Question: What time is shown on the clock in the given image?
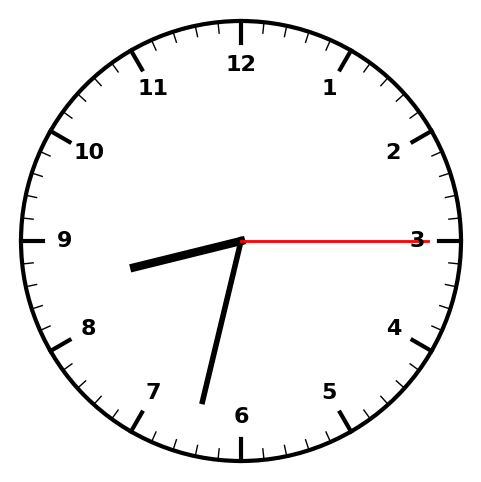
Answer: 08:32:15